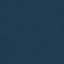
Label: SeaLake